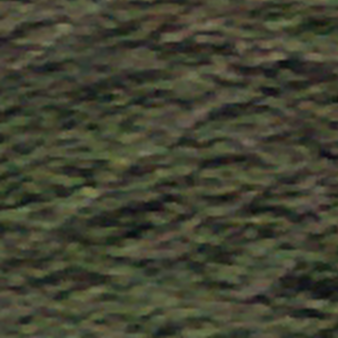
Label: other